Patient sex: M
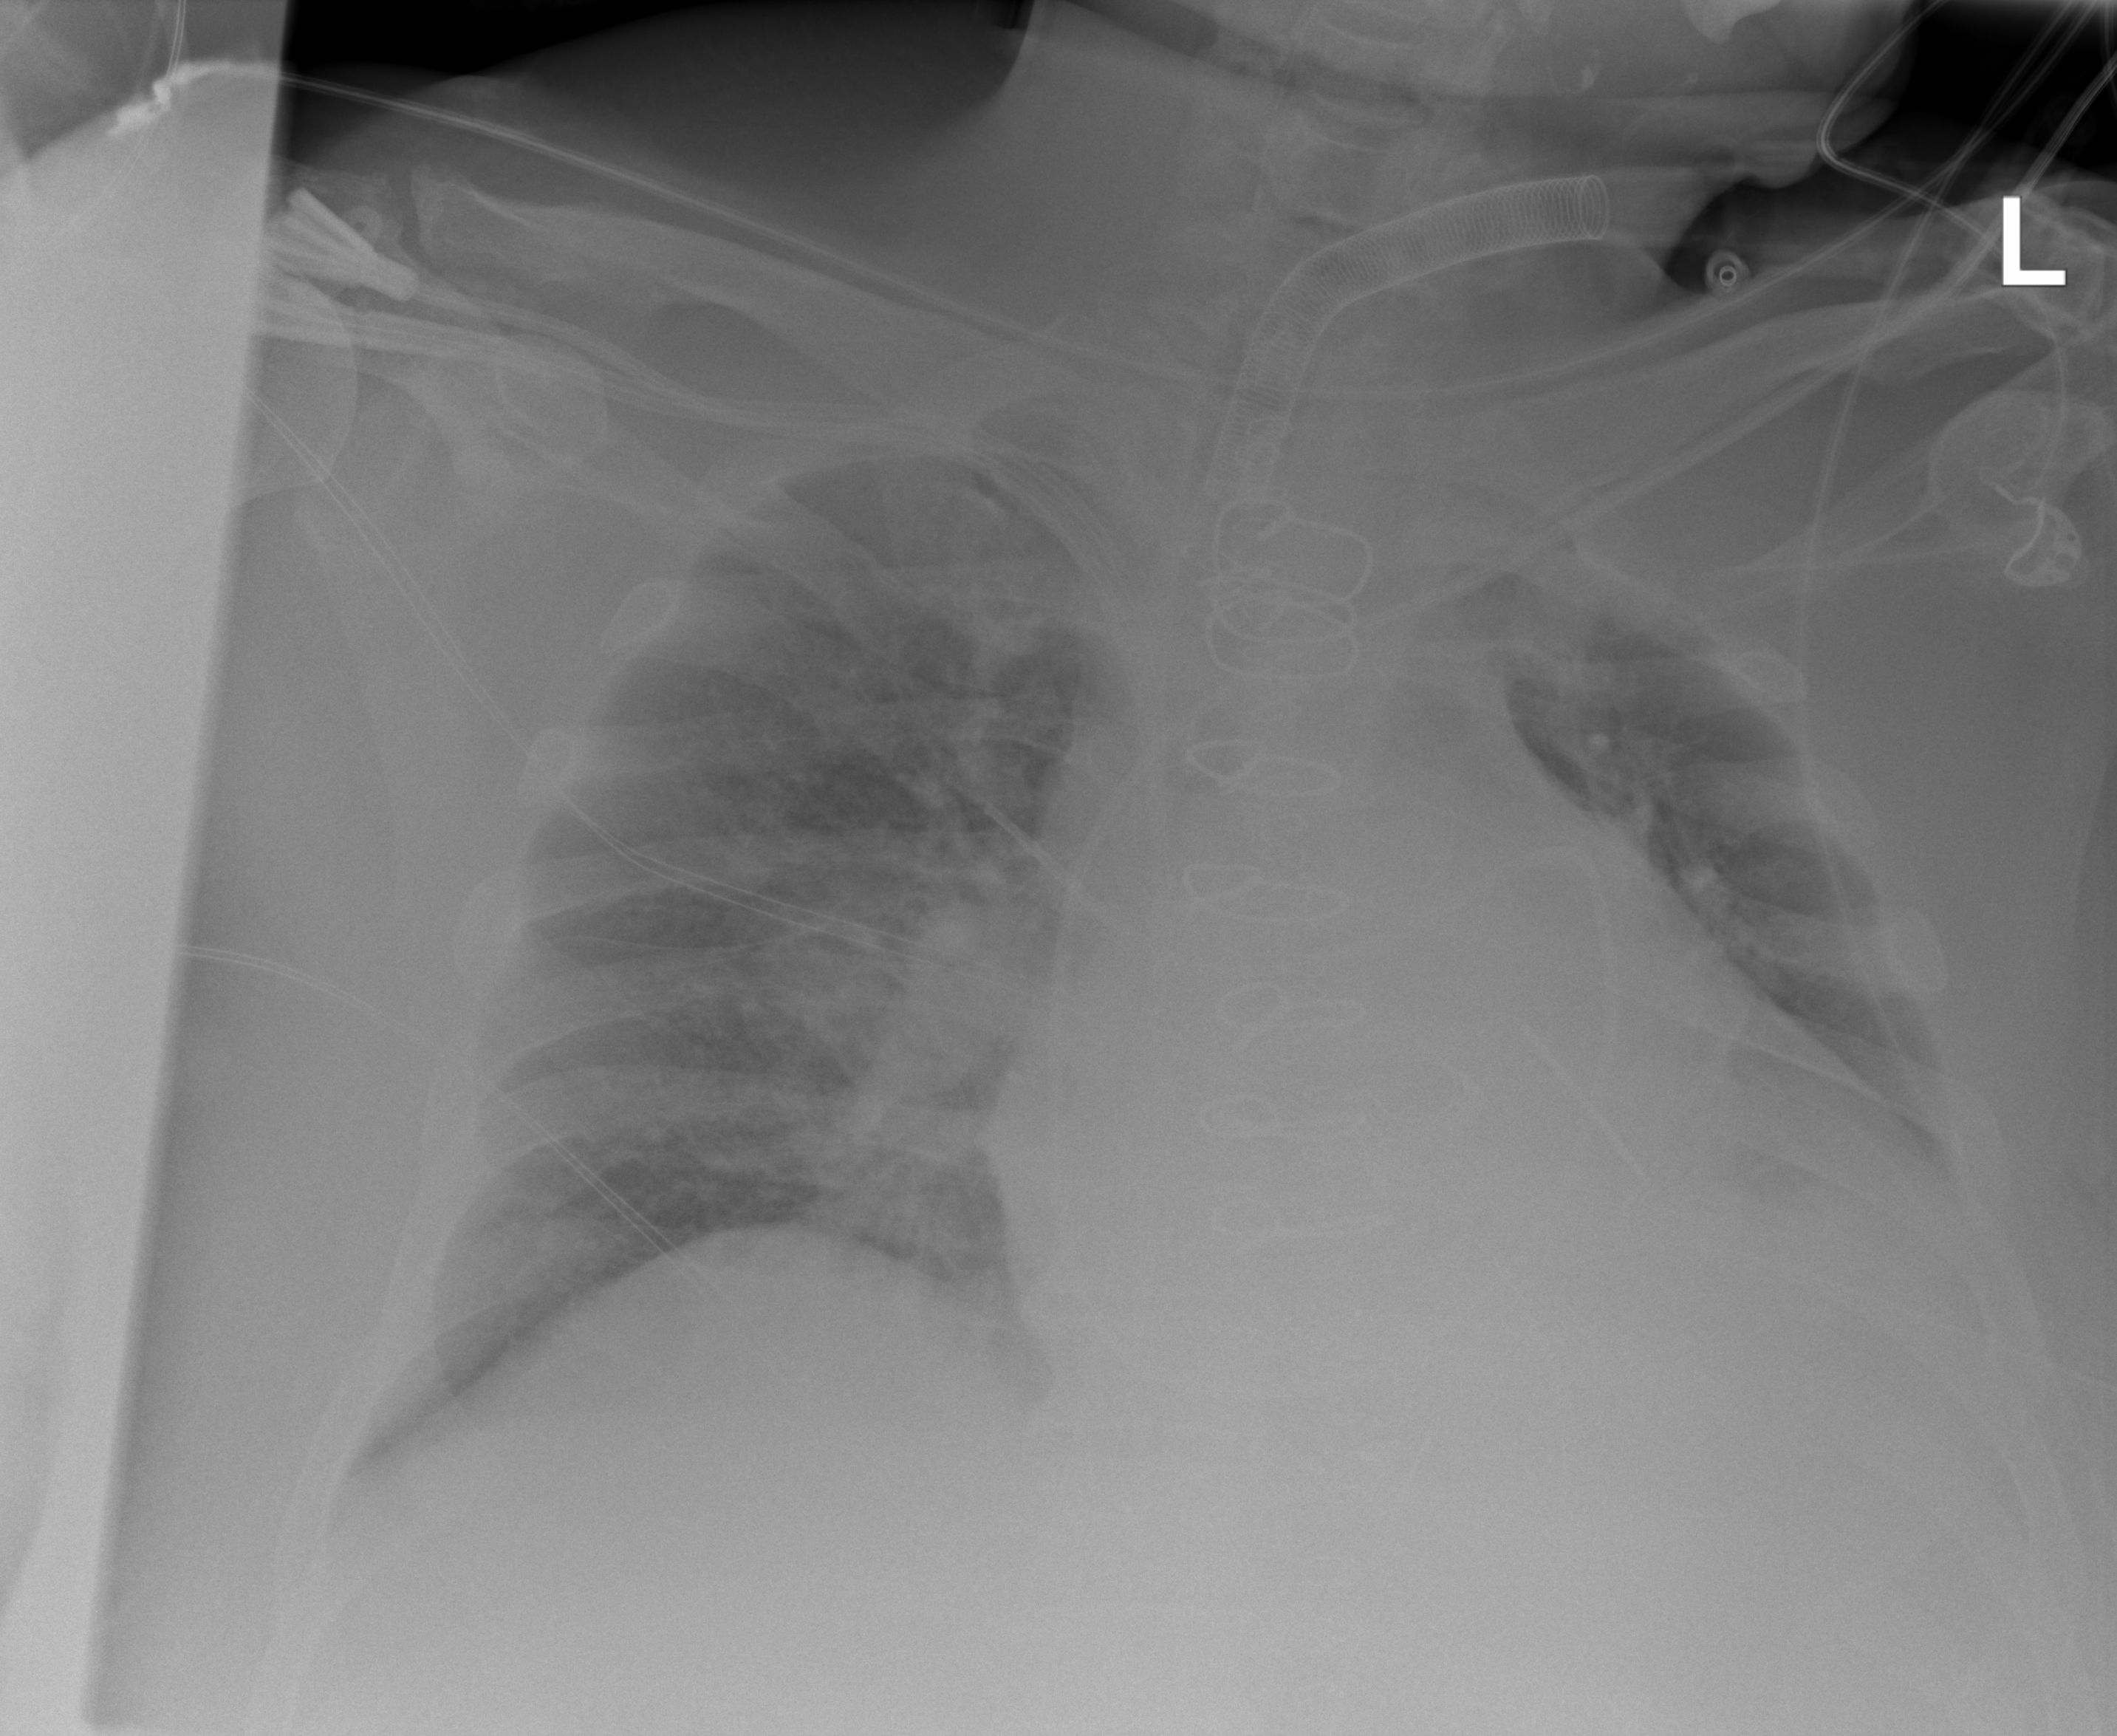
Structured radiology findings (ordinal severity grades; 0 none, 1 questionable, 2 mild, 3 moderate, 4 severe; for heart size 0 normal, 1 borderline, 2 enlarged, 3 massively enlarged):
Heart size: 2
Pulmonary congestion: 2
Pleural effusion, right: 2
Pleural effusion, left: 2
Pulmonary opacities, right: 2
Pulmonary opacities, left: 2
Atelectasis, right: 2
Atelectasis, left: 2